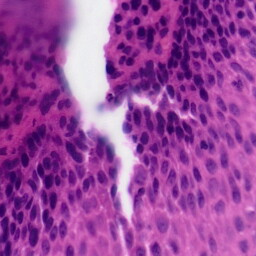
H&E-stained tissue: Tonsil